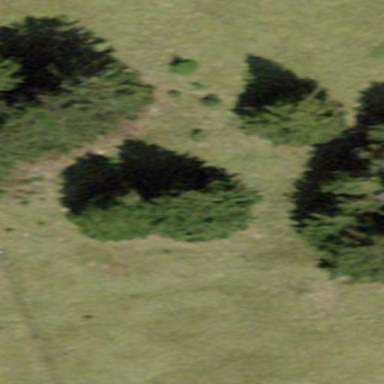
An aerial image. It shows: Forest area.